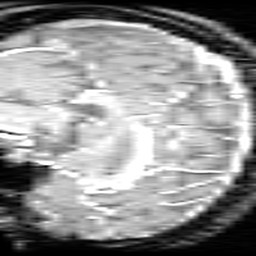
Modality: inplaneT1
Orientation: sagittal
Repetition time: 0.2 s
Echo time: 0.0036 s